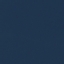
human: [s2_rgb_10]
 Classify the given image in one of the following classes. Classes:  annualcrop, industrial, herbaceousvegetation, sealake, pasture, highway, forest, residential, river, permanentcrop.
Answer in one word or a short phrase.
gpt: SeaLake